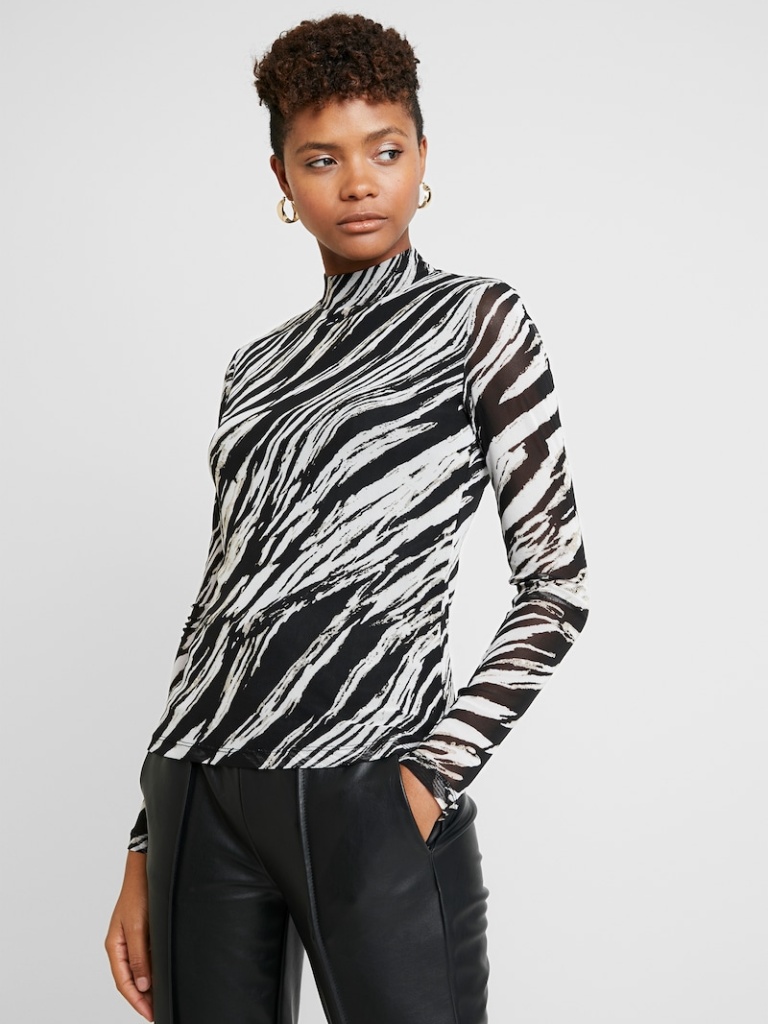
mesh tight a long-sleeved with the sleeves down hip length Fully Tucked in turtleneck turtleneck